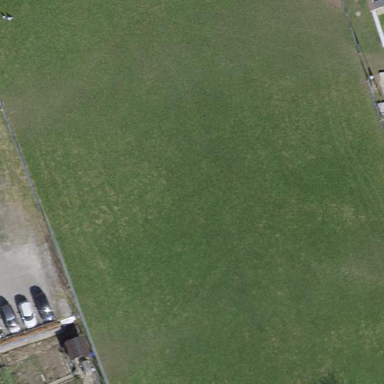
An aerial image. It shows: Grass pitch used for soccer.